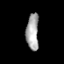
Tissue: prostate
Cell type: T cells
Senescence score: 0.7381
Nuclear area (px): 444
Mean DAPI intensity: 167.68